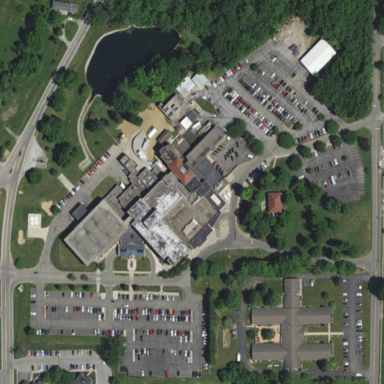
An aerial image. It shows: Healthcare facility identified as hospital.